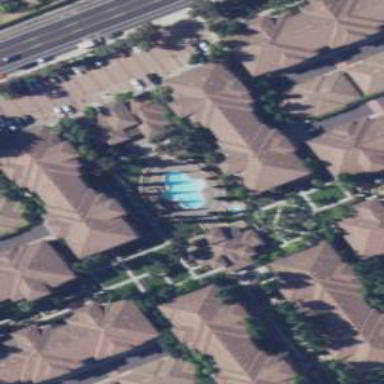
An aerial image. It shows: Hipped roof apartment building.